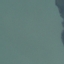
Label: SeaLake